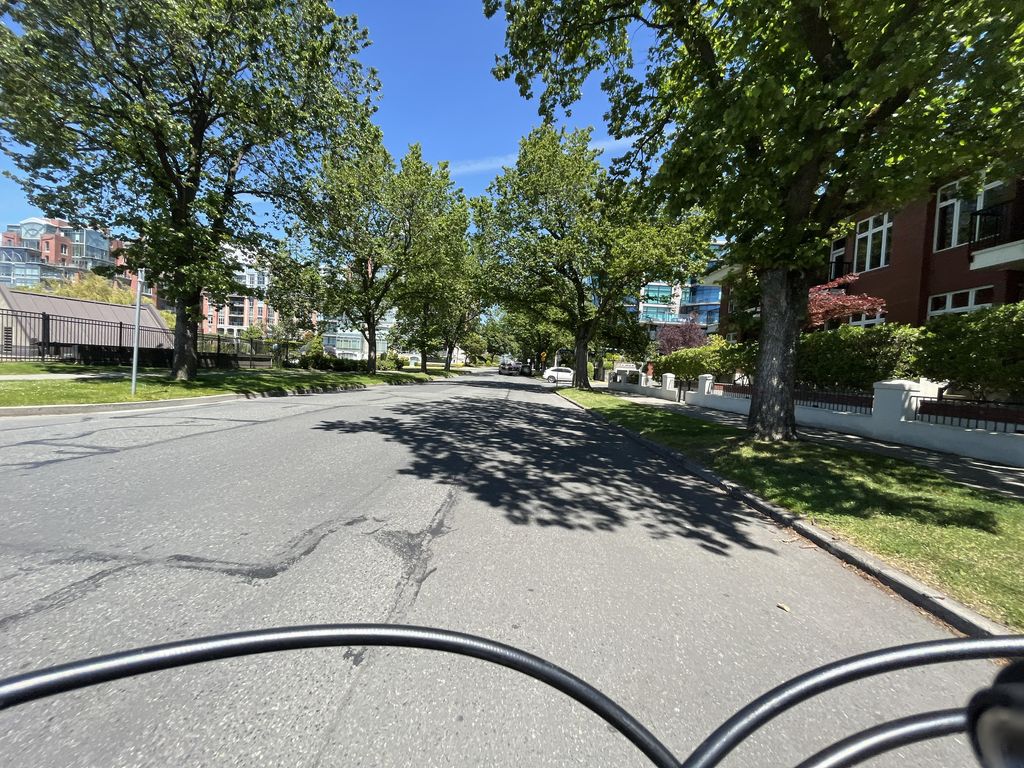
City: victoria